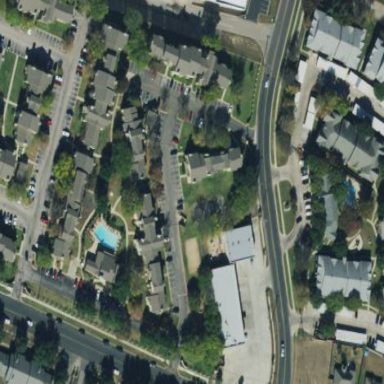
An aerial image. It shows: Residential area with apartments.